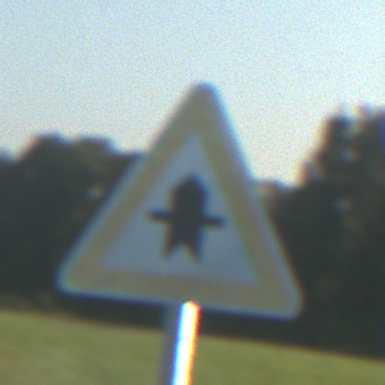
Verkehrszeichen: Vorfahrt
Umgebung: Outdoor, Nature
Tageszeit: MorningAfternoon
Wetter: Clear
Licht: Natural
Jahreszeit: NotSpecified
Kontrast: HighContrast